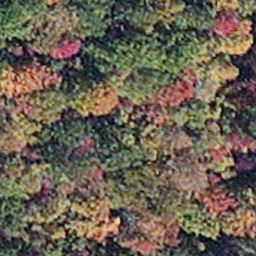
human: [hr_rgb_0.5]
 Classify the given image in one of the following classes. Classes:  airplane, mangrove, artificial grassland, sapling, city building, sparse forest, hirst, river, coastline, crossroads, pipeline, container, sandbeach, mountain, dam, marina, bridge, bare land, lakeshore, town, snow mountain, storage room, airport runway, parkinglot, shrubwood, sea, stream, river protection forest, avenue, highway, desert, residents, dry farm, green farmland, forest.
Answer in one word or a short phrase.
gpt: mangrove